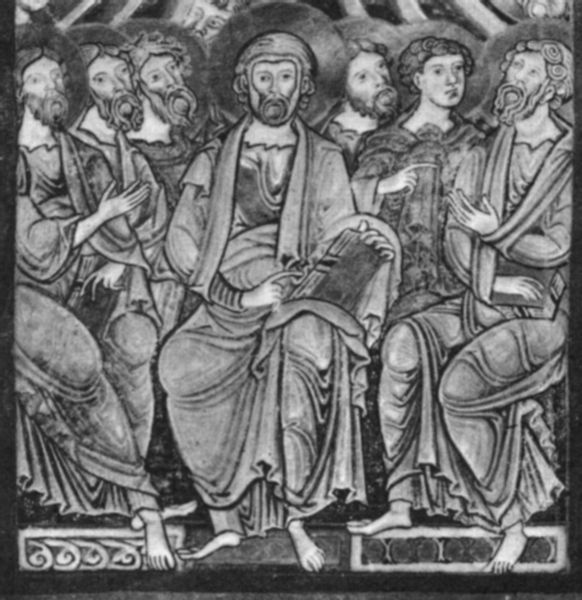
Titel: Pfingsten
Institution: Paris, Bibliothèque Nationale
Schlagwörter: umhang, menschen, sitzen, finger, grau, kleider, köpfe, licht, männer, reden, schwarz, weiss, schal, leute, malerei, bart, bärte, jung, bibel, falten, vollbart, bild, hände, kirche, gewand, sitzend, gewänder, locken, füße, schrift, zeigen, barfuss, buch, schwarzweiß, schoss, heiligenschein, christus, jesus, mittelalter, sieben, mönche, kutten, heilige, jünger, heilig, schlaufe, gläubige, lehre, kirchenfenster, heiligenscheine, apostel, evangelium, tora, nackte füße, dikutieren